Question: This question has been asked before but I can't see any cause relevant to my issue.
I've created a very simple view controller and trying to load it but getting an unknown class MapViewController in interface builder file error. Here are some relevant parts:
'''
class MapViewController: UIViewController {
...
}
...
let storyboard : UIStoryboard = UIStoryboard(name: "Main", bundle: nil)
let mapViewController = storyboard.instantiateViewControllerWithIdentifier("MapViewControllerID") as MapViewController
'''

- - -
The problem still persists, any suggestions?
(Using Xcode beta 4)
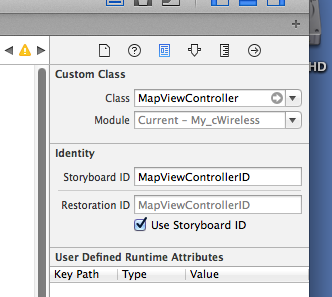
Answer: How I solved this was to
1) Delete the derived data
2) Rename the class to MyMapViewController
3) Delete derived data again
4) Rename the class back to MapViewController